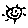
Label: sun